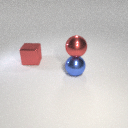
large blue metal sphere in front of large red metal cube